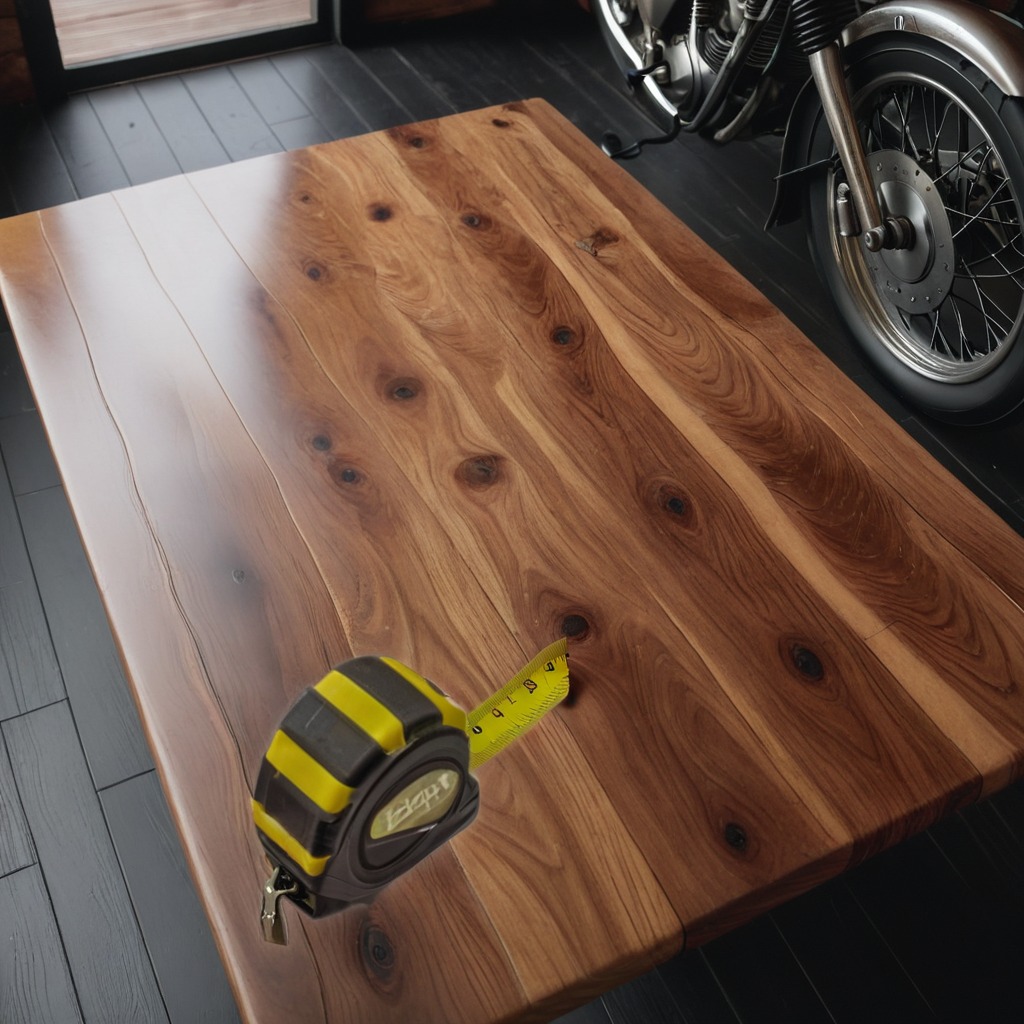
A measuring tape is lying on the wooden table in the vintage motorcycle garage.